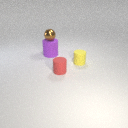
small yellow rubber cylinder in front of large purple rubber cylinder